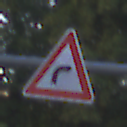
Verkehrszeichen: KurveRechts
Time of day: SunriseSunset
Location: Outdoor (Urban)
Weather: Clear
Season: NotSpecified
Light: Natural